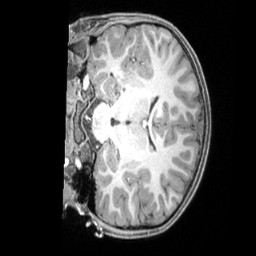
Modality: T1w
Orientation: coronal
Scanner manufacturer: siemens
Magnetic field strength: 3 T
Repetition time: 2.4 s
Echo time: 0.00224 s